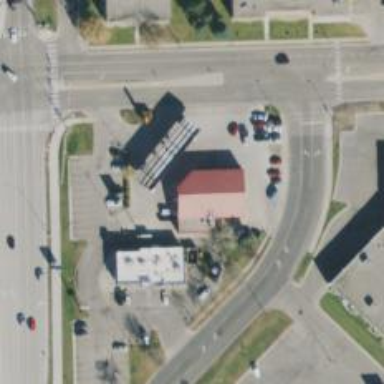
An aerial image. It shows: Convenience shop.